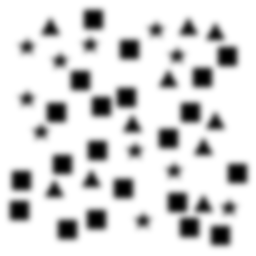
Squares: 21
Triangles: 10
Stars: 11
Total shapes: 42